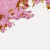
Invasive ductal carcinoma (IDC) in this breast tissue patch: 0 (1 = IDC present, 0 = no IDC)